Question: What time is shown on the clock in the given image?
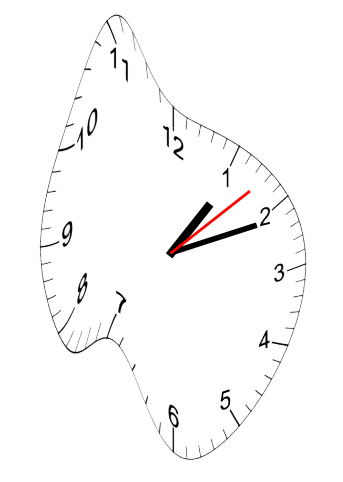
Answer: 01:11:08